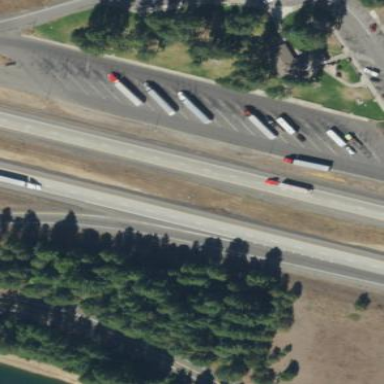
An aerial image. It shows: Rest area on the road.